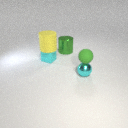
small cyan metal sphere to the right of large green metal cylinder